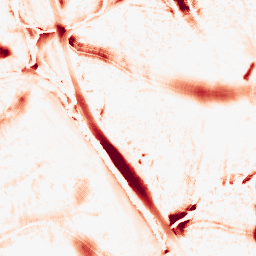
Category: morphological
Decomposition family: morphological
Decomposition parameters: operation: opening
size: 20
Upsampling method: quintic
Upsampling parameters: scale: 8
Upsampling scale: 8